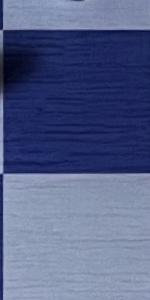
Label: Empty